Interaction volume radius: 5 \u00c5
Interaction volume height: 35 \u00c5
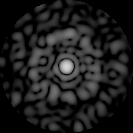
Disorder parameter: 0.8268